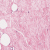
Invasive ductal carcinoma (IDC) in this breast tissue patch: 0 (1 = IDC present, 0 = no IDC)